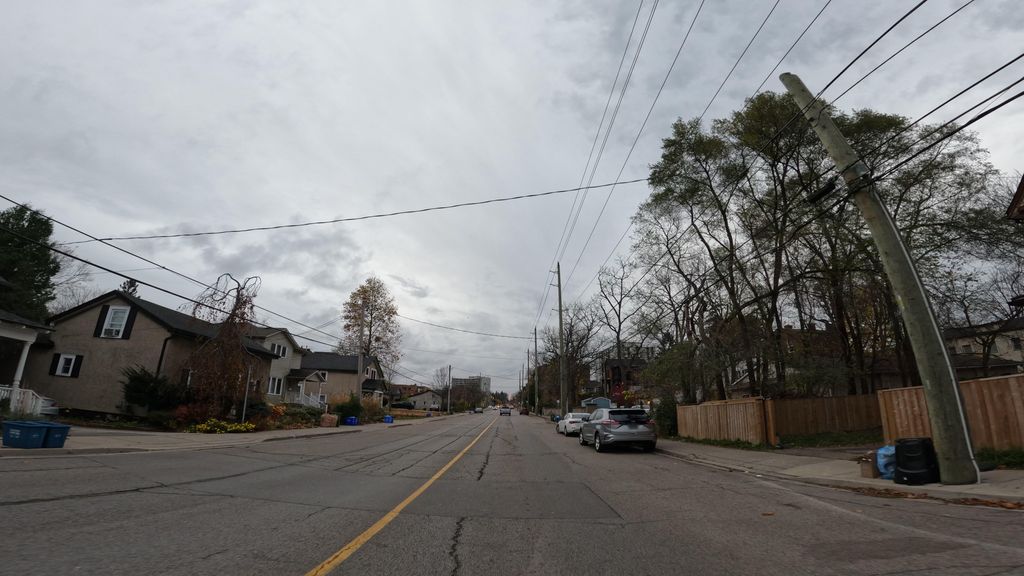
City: hamilton